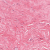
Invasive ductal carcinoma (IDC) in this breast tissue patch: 0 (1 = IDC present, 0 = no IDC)